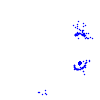
Particle: kaon